Aerial crown-view tile of a tropical tree (Barro Colorado Island, Panama), acquired 20241014:
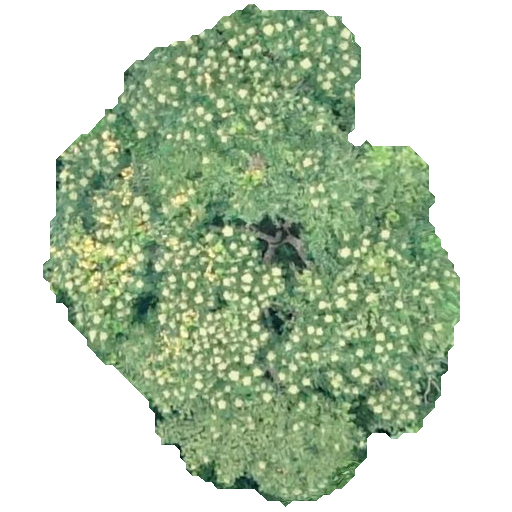
Species: Zanthoxylum ekmanii
GBIF accepted scientific name: Zanthoxylum ekmanii
Crown area: 219.216 m²